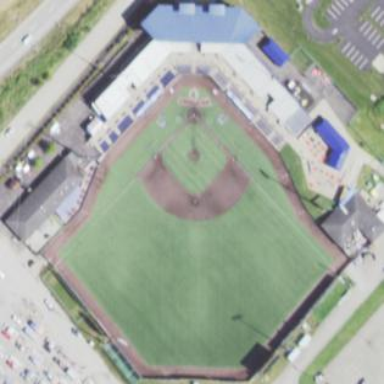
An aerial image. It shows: Baseball stadium for leisure land sports.